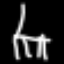
Label: chair